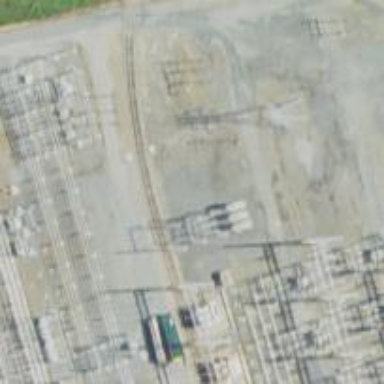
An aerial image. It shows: Railway siding for service.